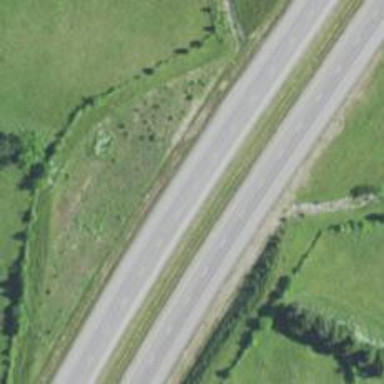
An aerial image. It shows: Trunk highway.